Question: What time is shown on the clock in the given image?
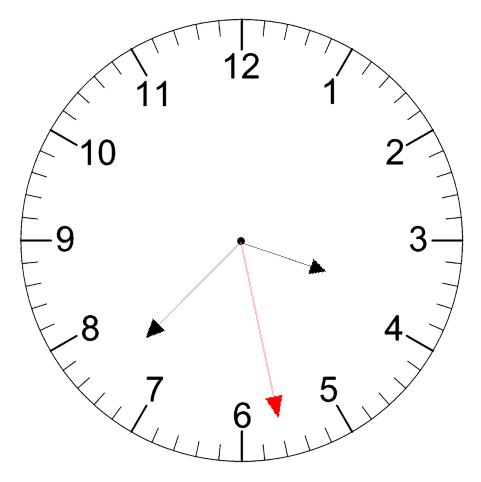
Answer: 03:37:28